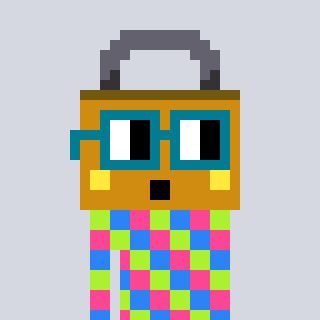
a pixel art character with square dark green glasses, a lock-shaped head and a computerblue-colored body on a cool background